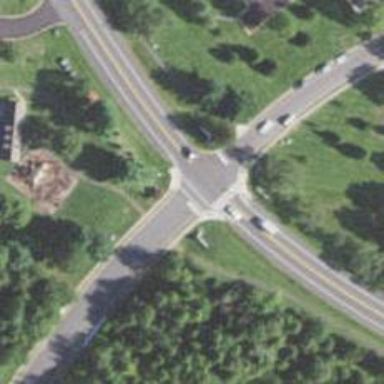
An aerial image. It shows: Marked crossing on asphalt footway.